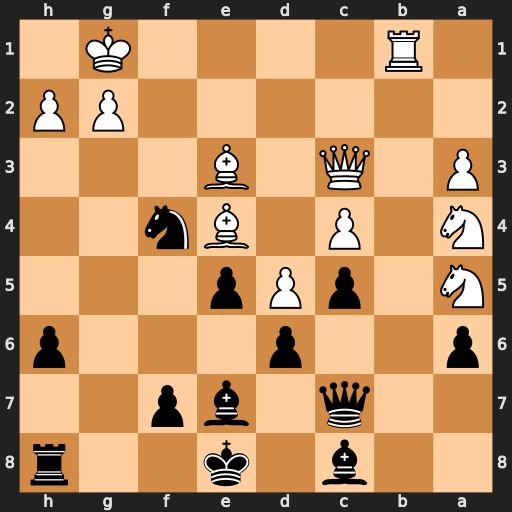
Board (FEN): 2b1k2r/2q1bp2/p2p3p/N1pPp3/N1P1Bn2/P1Q1B3/6PP/1R4K1
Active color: b
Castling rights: k
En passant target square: -
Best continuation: Ne2+ Kf1 Nxc3